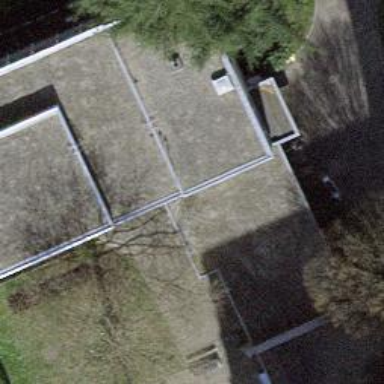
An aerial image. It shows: Government office.